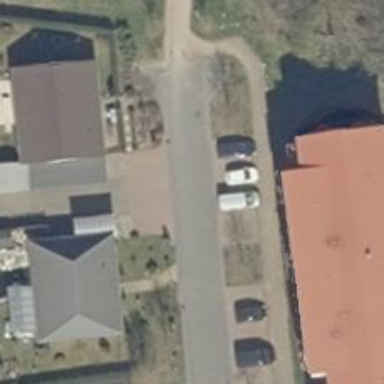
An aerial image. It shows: Asphalt road in residential area.